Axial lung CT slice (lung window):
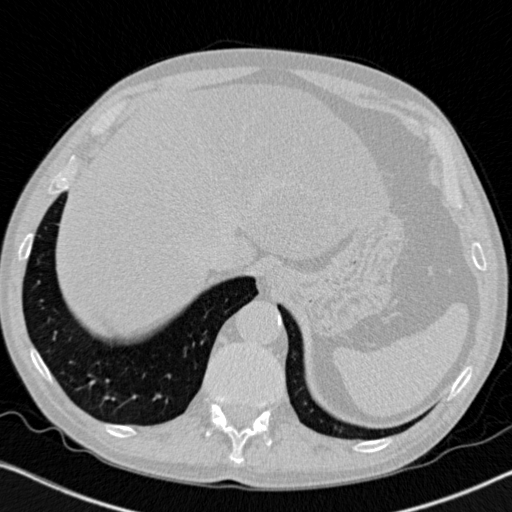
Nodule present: no